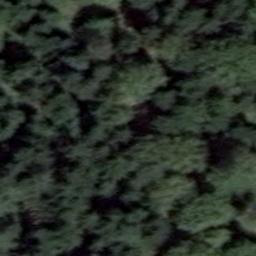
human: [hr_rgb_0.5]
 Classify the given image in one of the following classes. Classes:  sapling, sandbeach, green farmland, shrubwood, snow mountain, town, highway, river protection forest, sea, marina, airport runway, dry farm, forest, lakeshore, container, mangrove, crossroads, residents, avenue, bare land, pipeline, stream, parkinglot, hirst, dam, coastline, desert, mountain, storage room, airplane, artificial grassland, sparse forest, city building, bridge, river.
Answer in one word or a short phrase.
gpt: forest